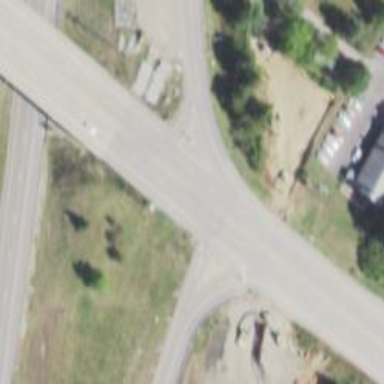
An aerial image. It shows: Tertiary road.